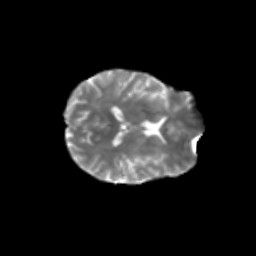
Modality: T2w
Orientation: axial
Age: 38
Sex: female
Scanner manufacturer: siemens
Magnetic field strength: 3 T
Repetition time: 1.8 s
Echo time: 0.07 s